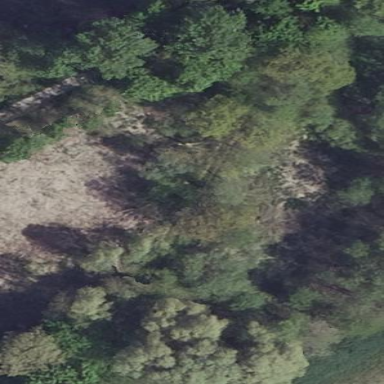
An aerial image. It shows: Forest area.